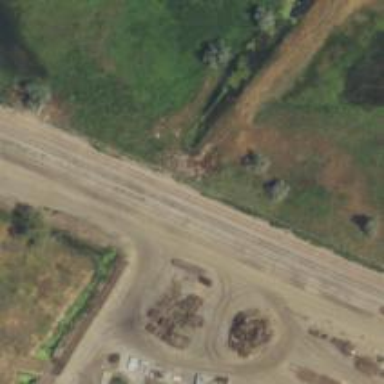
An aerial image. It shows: Railway siding with rails.